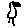
Label: bird